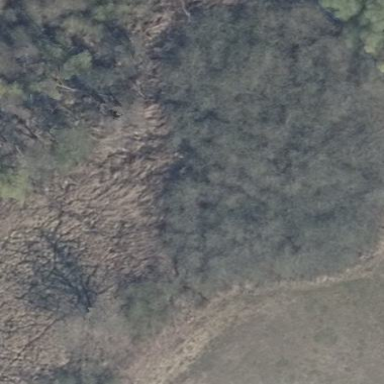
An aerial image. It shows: Patch of scrub vegetation.